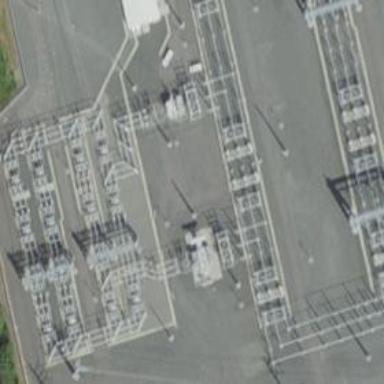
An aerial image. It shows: Switch for power supply.